Aerial crown-view tile of a tropical tree (Barro Colorado Island, Panama), acquired 20240918:
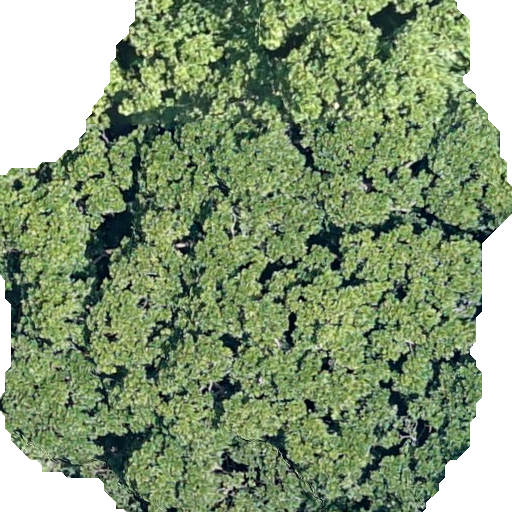
Species: Anacardium excelsum
GBIF accepted scientific name: Anacardium excelsum
Crown area: 379.615 m²